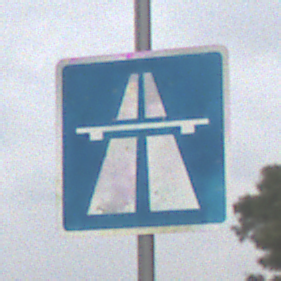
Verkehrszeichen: Autobahn
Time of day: MorningAfternoon
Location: Outdoor (Nature)
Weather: Overcast
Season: NotSpecified
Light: Natural